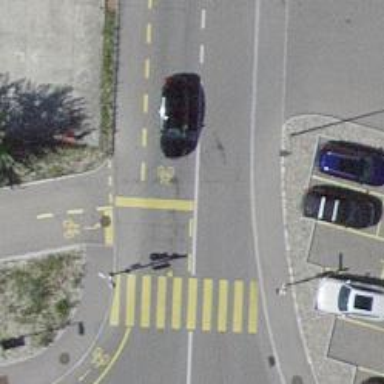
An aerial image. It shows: Road crossing with traffic signals.